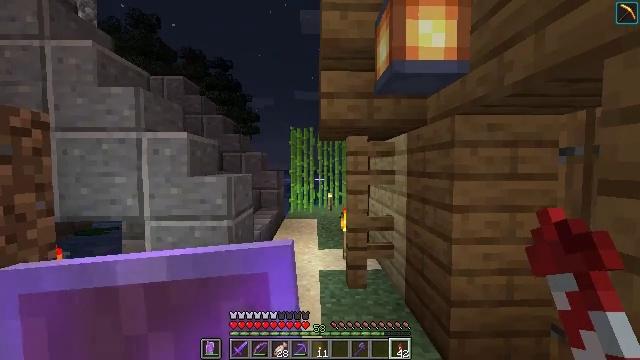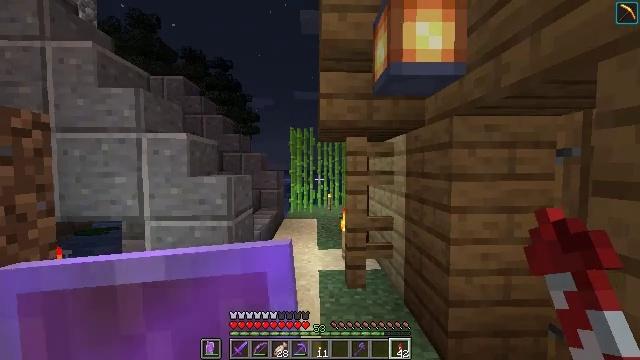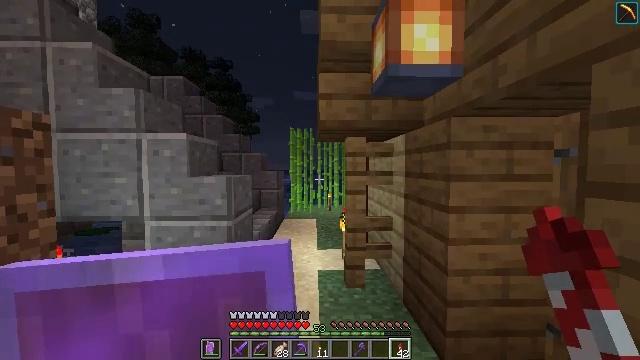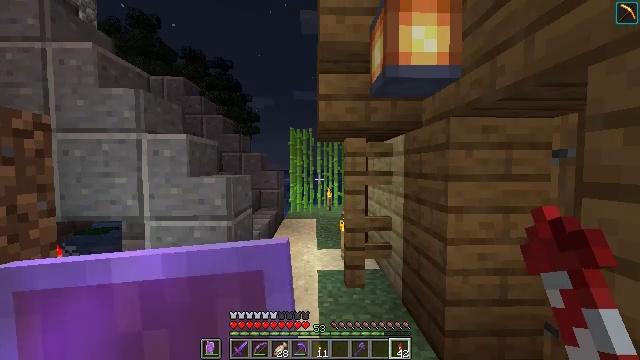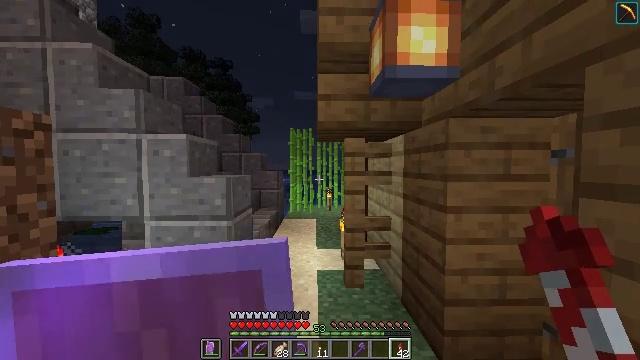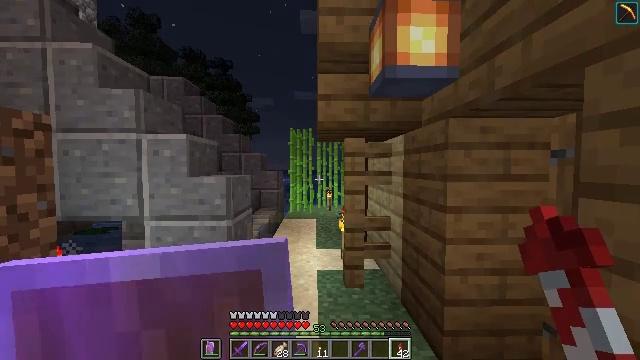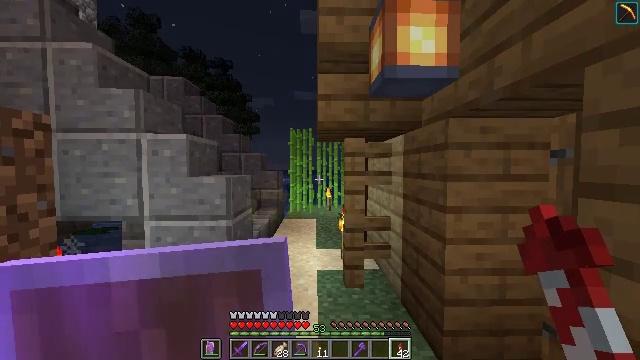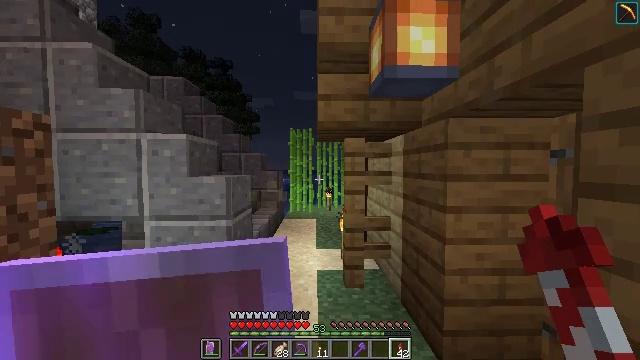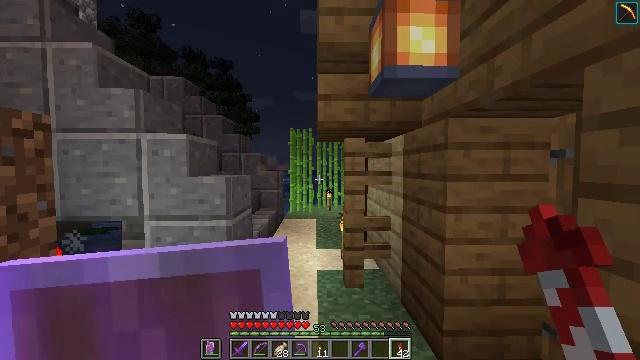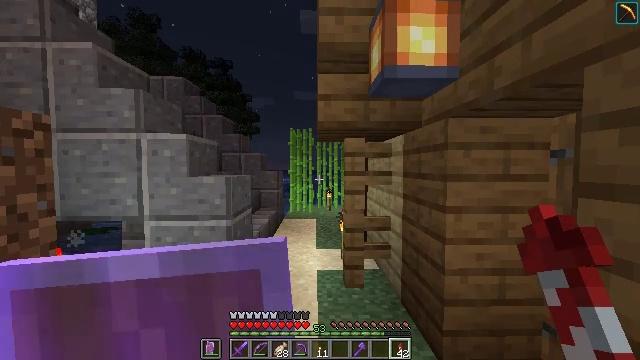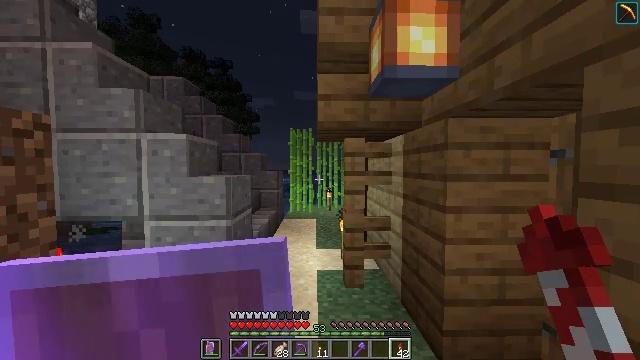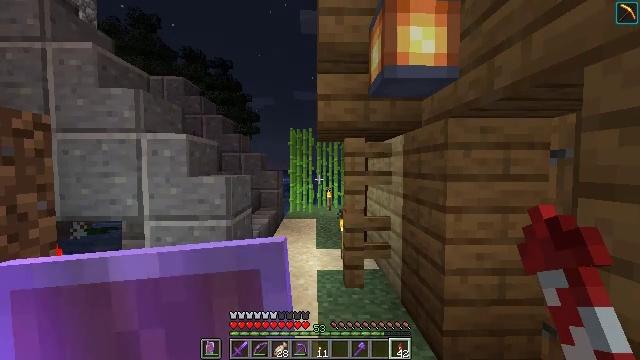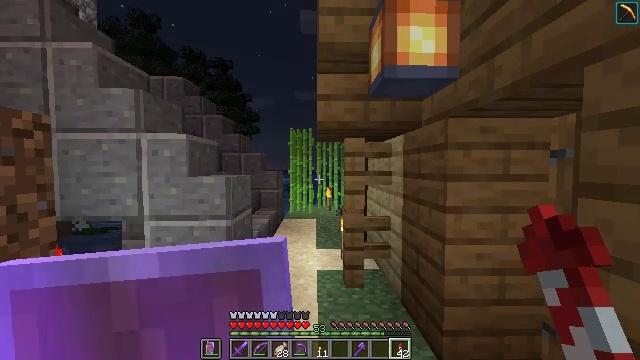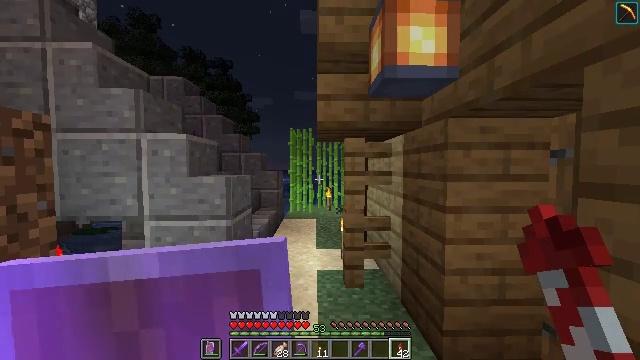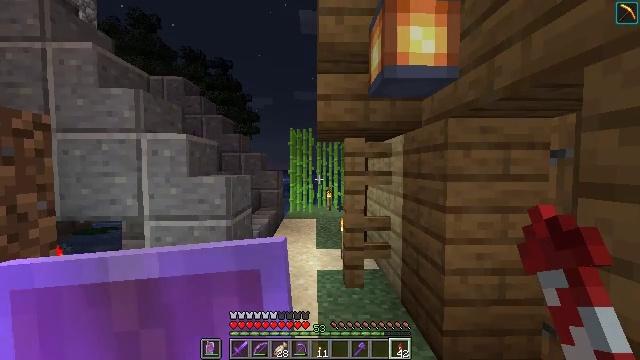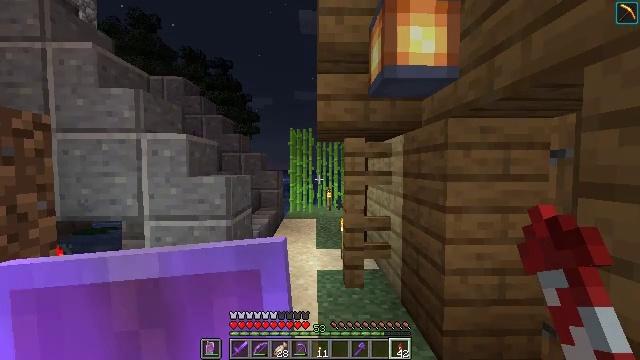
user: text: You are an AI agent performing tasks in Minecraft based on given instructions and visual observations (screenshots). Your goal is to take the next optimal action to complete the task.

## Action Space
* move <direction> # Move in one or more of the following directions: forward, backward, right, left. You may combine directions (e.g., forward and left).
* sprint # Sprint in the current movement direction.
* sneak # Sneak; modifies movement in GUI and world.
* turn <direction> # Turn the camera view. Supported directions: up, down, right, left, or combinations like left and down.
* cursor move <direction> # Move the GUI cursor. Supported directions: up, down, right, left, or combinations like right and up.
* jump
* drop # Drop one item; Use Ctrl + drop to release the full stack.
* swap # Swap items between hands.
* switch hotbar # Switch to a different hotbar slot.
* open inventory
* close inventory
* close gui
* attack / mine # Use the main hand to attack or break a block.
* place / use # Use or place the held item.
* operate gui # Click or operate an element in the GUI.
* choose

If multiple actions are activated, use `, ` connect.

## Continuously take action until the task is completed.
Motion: motion action
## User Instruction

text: Harvest polished andesite stairs from a structure.
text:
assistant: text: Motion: no_op
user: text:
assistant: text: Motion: no_op
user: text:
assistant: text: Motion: no_op
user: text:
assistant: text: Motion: no_op
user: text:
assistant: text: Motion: no_op
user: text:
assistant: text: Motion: no_op
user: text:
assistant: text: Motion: no_op
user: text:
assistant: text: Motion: no_op
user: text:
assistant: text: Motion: no_op
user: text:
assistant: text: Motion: no_op
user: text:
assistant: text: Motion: no_op
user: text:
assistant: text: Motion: no_op
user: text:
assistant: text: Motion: no_op
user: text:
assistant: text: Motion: no_op
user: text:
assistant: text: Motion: no_op
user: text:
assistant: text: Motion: no_op
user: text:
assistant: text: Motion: no_op
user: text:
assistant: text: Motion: no_op
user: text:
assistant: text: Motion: no_op
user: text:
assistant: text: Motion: no_op
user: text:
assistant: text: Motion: move forward
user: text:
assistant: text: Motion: move forward
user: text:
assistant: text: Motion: move forward
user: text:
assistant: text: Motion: move forward
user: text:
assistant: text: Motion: move forward, turn right
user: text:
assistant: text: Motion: move forward, turn right and down
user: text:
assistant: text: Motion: move forward, turn right and down
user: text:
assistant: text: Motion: move forward, turn right and down
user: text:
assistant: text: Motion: move forward, turn right
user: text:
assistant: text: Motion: move forward